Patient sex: F
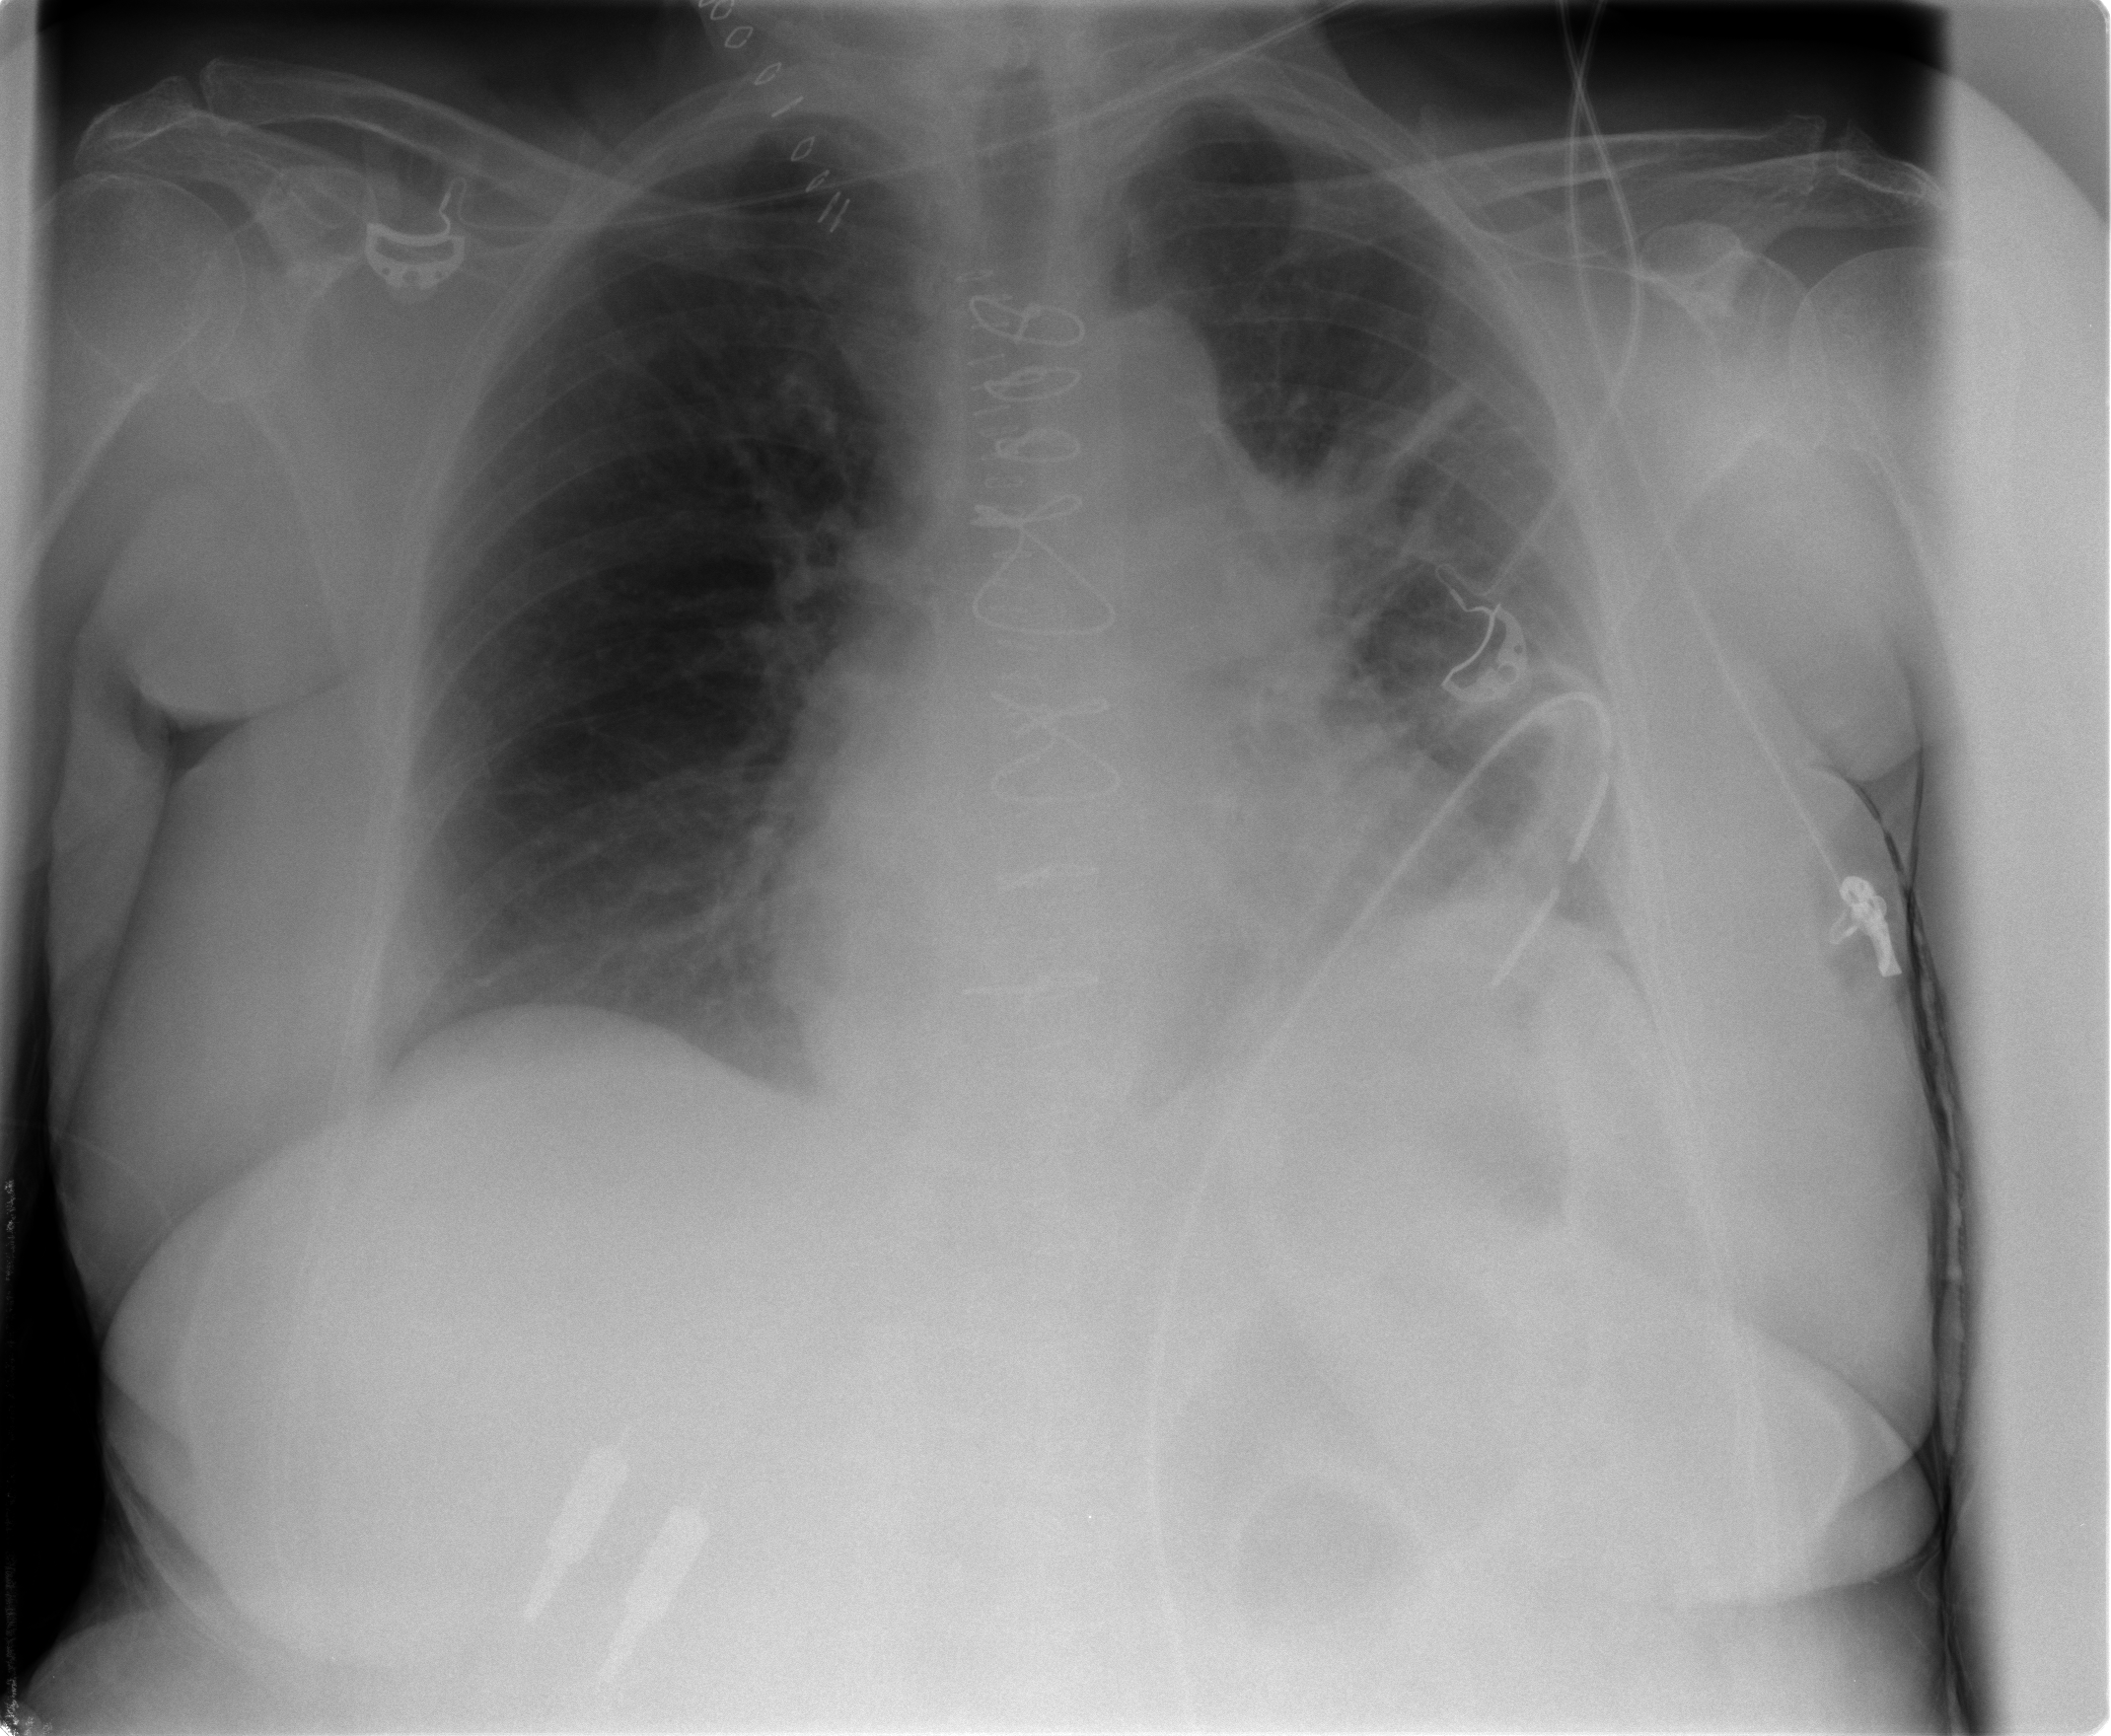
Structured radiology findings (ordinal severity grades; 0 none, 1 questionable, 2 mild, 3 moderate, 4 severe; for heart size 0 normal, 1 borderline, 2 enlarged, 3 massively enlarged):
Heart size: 2
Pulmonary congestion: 2
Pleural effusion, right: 0
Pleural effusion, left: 1
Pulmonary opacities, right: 0
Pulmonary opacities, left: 0
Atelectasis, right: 1
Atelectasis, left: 3